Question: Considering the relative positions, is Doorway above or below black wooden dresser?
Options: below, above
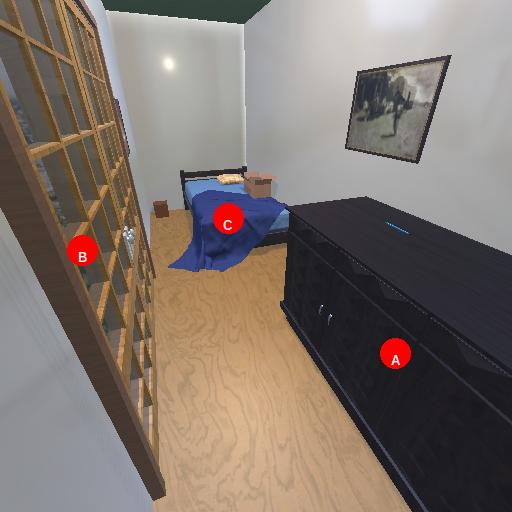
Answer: below